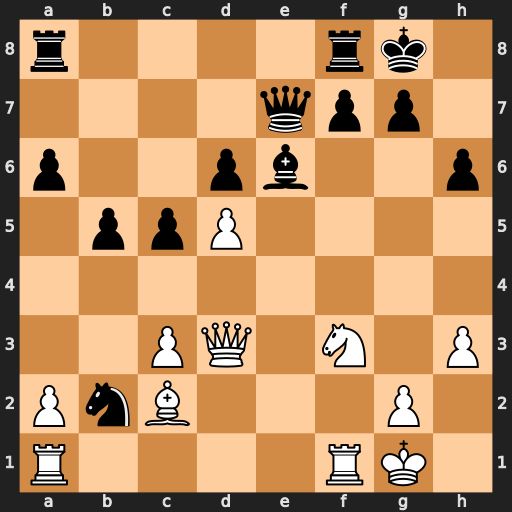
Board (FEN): r4rk1/4qpp1/p2pb2p/1ppP4/8/2PQ1N1P/PnB3P1/R4RK1
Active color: w
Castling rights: -
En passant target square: -
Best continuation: Qh7#